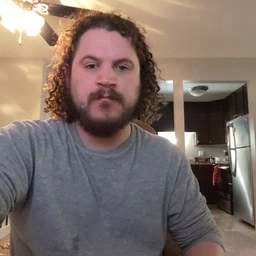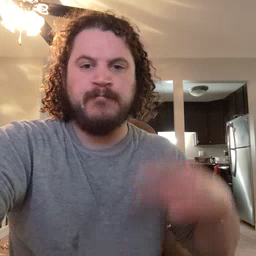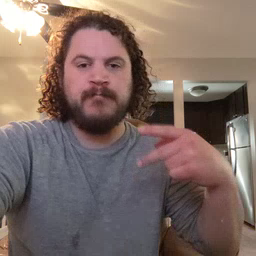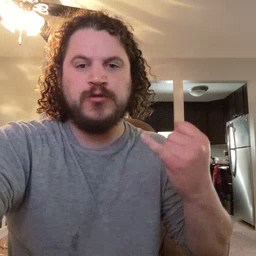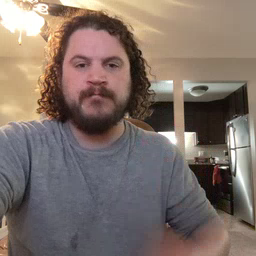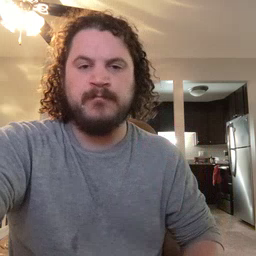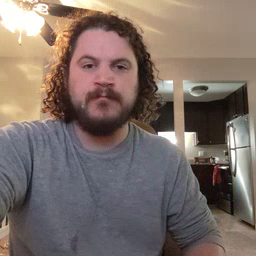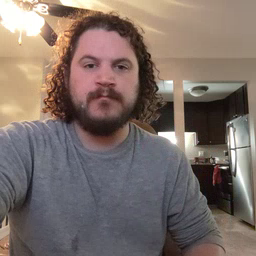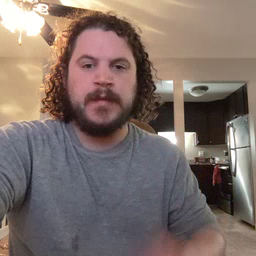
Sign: pajamas